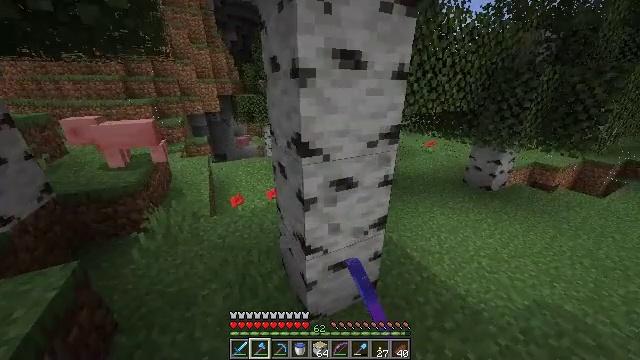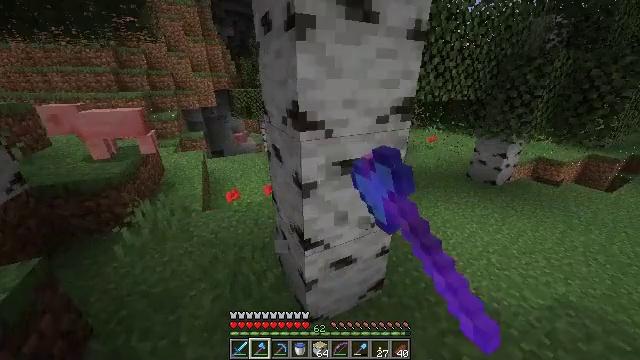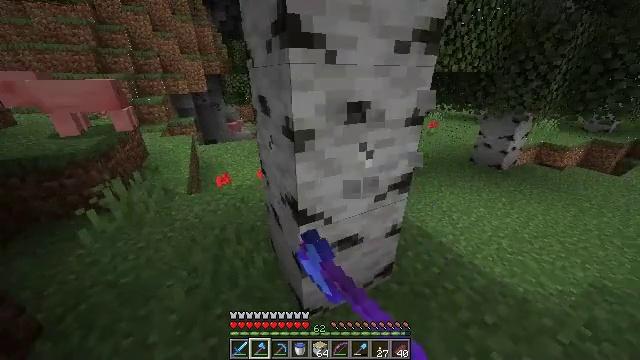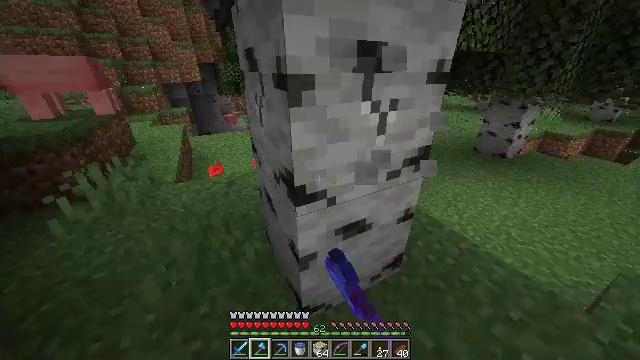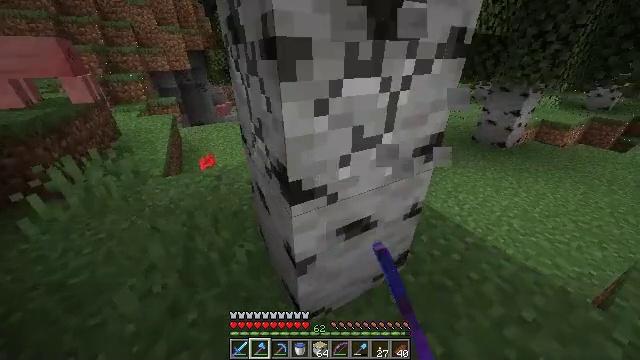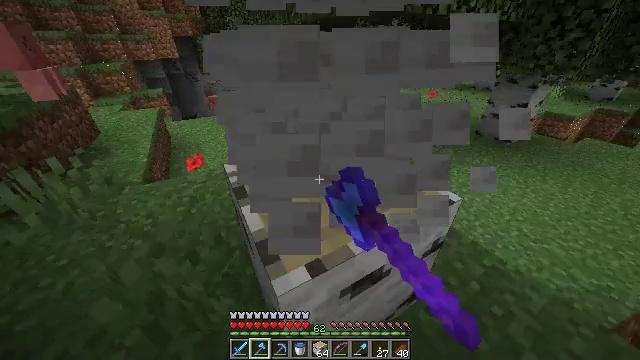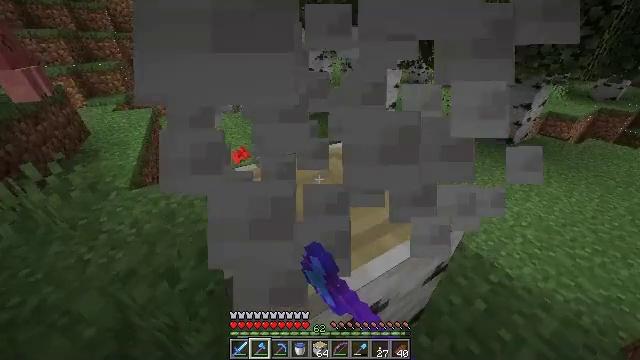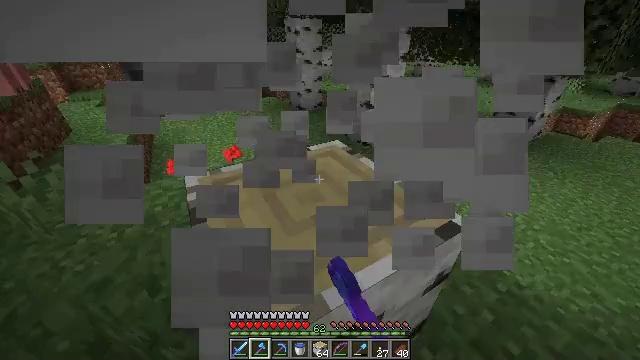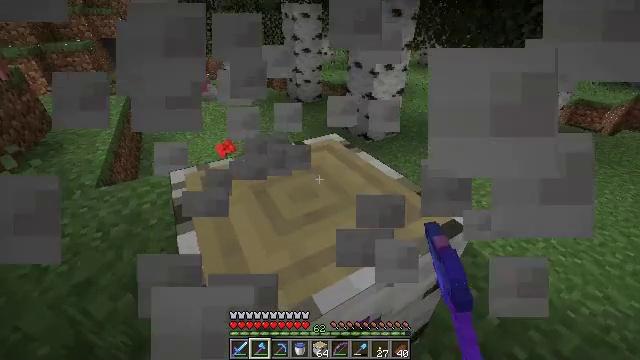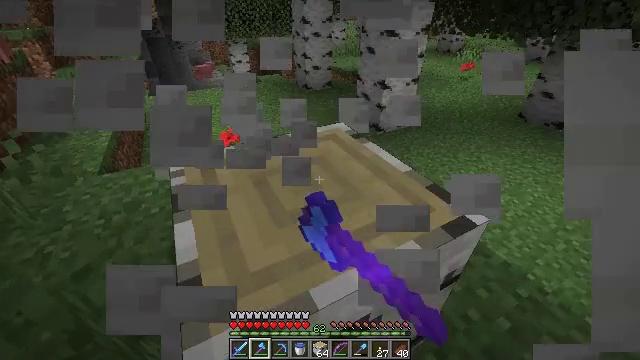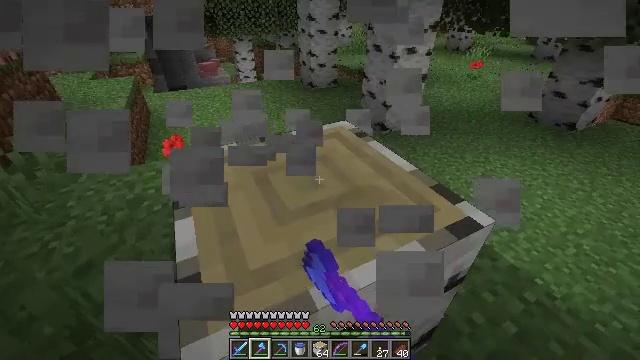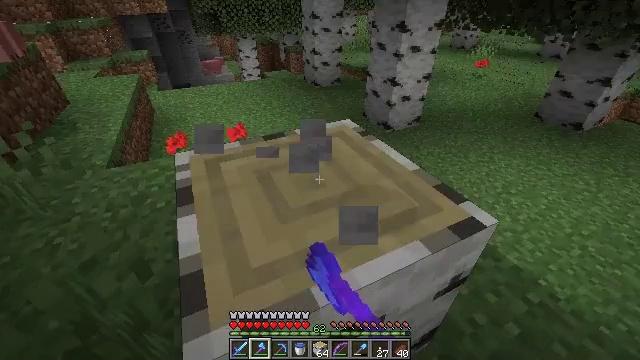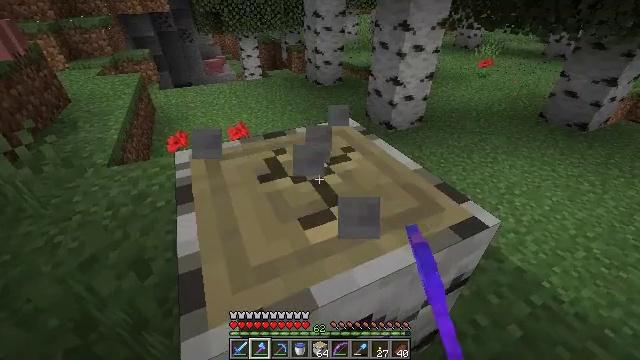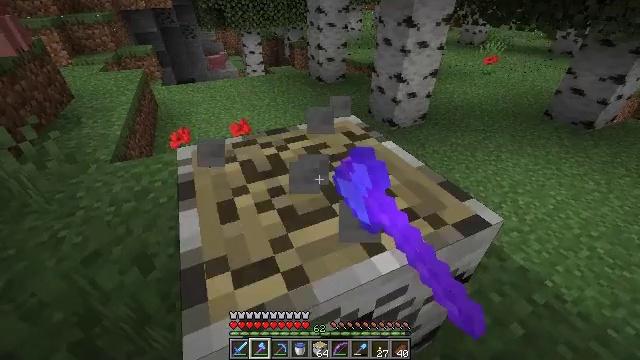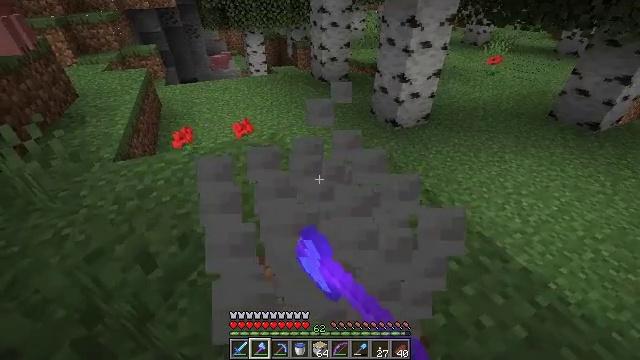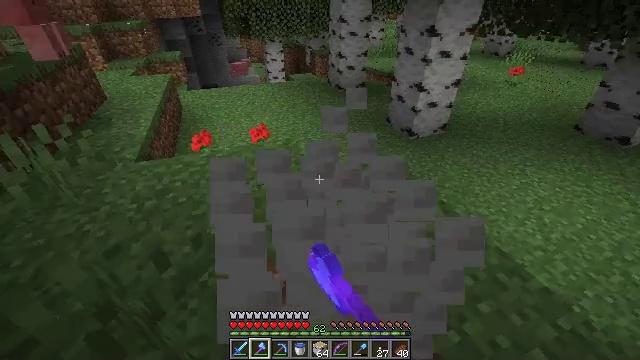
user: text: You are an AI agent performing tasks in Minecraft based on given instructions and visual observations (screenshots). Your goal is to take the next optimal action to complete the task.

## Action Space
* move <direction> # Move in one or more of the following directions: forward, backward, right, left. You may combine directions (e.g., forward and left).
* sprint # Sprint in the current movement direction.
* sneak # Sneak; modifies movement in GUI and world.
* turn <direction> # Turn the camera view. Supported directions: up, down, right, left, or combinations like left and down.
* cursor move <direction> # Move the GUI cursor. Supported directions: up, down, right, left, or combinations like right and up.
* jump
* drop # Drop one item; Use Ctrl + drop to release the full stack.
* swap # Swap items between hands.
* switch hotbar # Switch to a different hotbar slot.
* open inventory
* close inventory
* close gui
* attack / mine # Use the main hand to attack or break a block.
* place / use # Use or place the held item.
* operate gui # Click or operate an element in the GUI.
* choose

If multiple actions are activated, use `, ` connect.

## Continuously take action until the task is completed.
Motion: motion action
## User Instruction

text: Gather birch log for crafting.
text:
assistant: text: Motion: move forward, sprint, attack / mine
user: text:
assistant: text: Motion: move forward, sprint, turn down, attack / mine
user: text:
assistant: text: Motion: move forward, sprint, turn down, attack / mine
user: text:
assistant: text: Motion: move forward, sprint, turn right and down, attack / mine
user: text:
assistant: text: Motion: move forward, turn down, attack / mine
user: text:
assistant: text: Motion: attack / mine
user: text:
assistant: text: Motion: attack / mine
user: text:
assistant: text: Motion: attack / mine
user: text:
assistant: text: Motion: turn left and down, attack / mine
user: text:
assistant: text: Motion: turn left, attack / mine
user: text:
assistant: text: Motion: attack / mine
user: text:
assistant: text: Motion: attack / mine
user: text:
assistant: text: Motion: attack / mine
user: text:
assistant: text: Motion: attack / mine
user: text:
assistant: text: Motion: turn left and up, attack / mine
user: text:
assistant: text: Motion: turn left and up, attack / mine
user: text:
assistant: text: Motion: move forward, turn left and up, attack / mine
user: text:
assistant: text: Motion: move forward, turn left and up, attack / mine
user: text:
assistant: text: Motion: move forward, turn left and up, attack / mine
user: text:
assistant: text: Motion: turn up, attack / mine
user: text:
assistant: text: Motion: turn up, attack / mine
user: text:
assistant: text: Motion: turn up, attack / mine
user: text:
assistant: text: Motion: turn left and up, attack / mine
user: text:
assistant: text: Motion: turn left and up, attack / mine
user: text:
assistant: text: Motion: turn left and up, attack / mine
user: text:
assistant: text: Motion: attack / mine
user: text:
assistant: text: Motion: attack / mine
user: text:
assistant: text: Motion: attack / mine
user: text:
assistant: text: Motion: turn left and up, attack / mine
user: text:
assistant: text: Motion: turn left, attack / mine